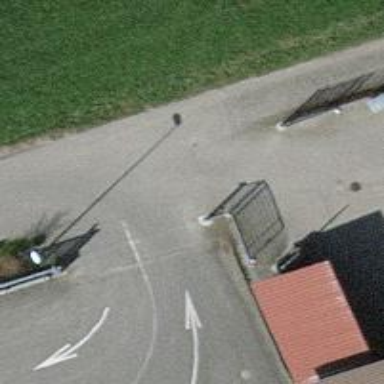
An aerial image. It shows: Gate.